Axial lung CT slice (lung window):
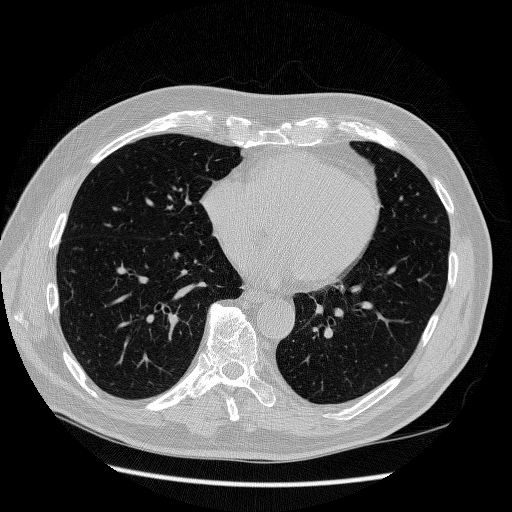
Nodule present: no